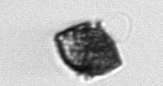
Label: Kryptoperidinium_triquetrum